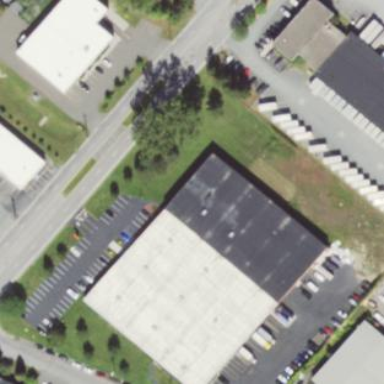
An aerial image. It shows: Building that houses furniture shop.